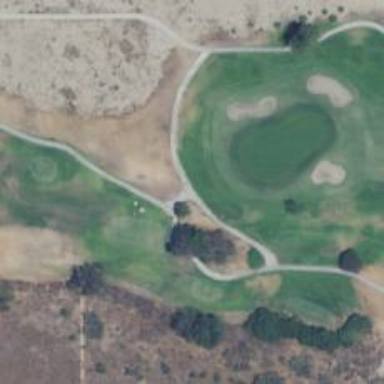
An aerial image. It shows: Golf cartpath that is also road path.